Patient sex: M
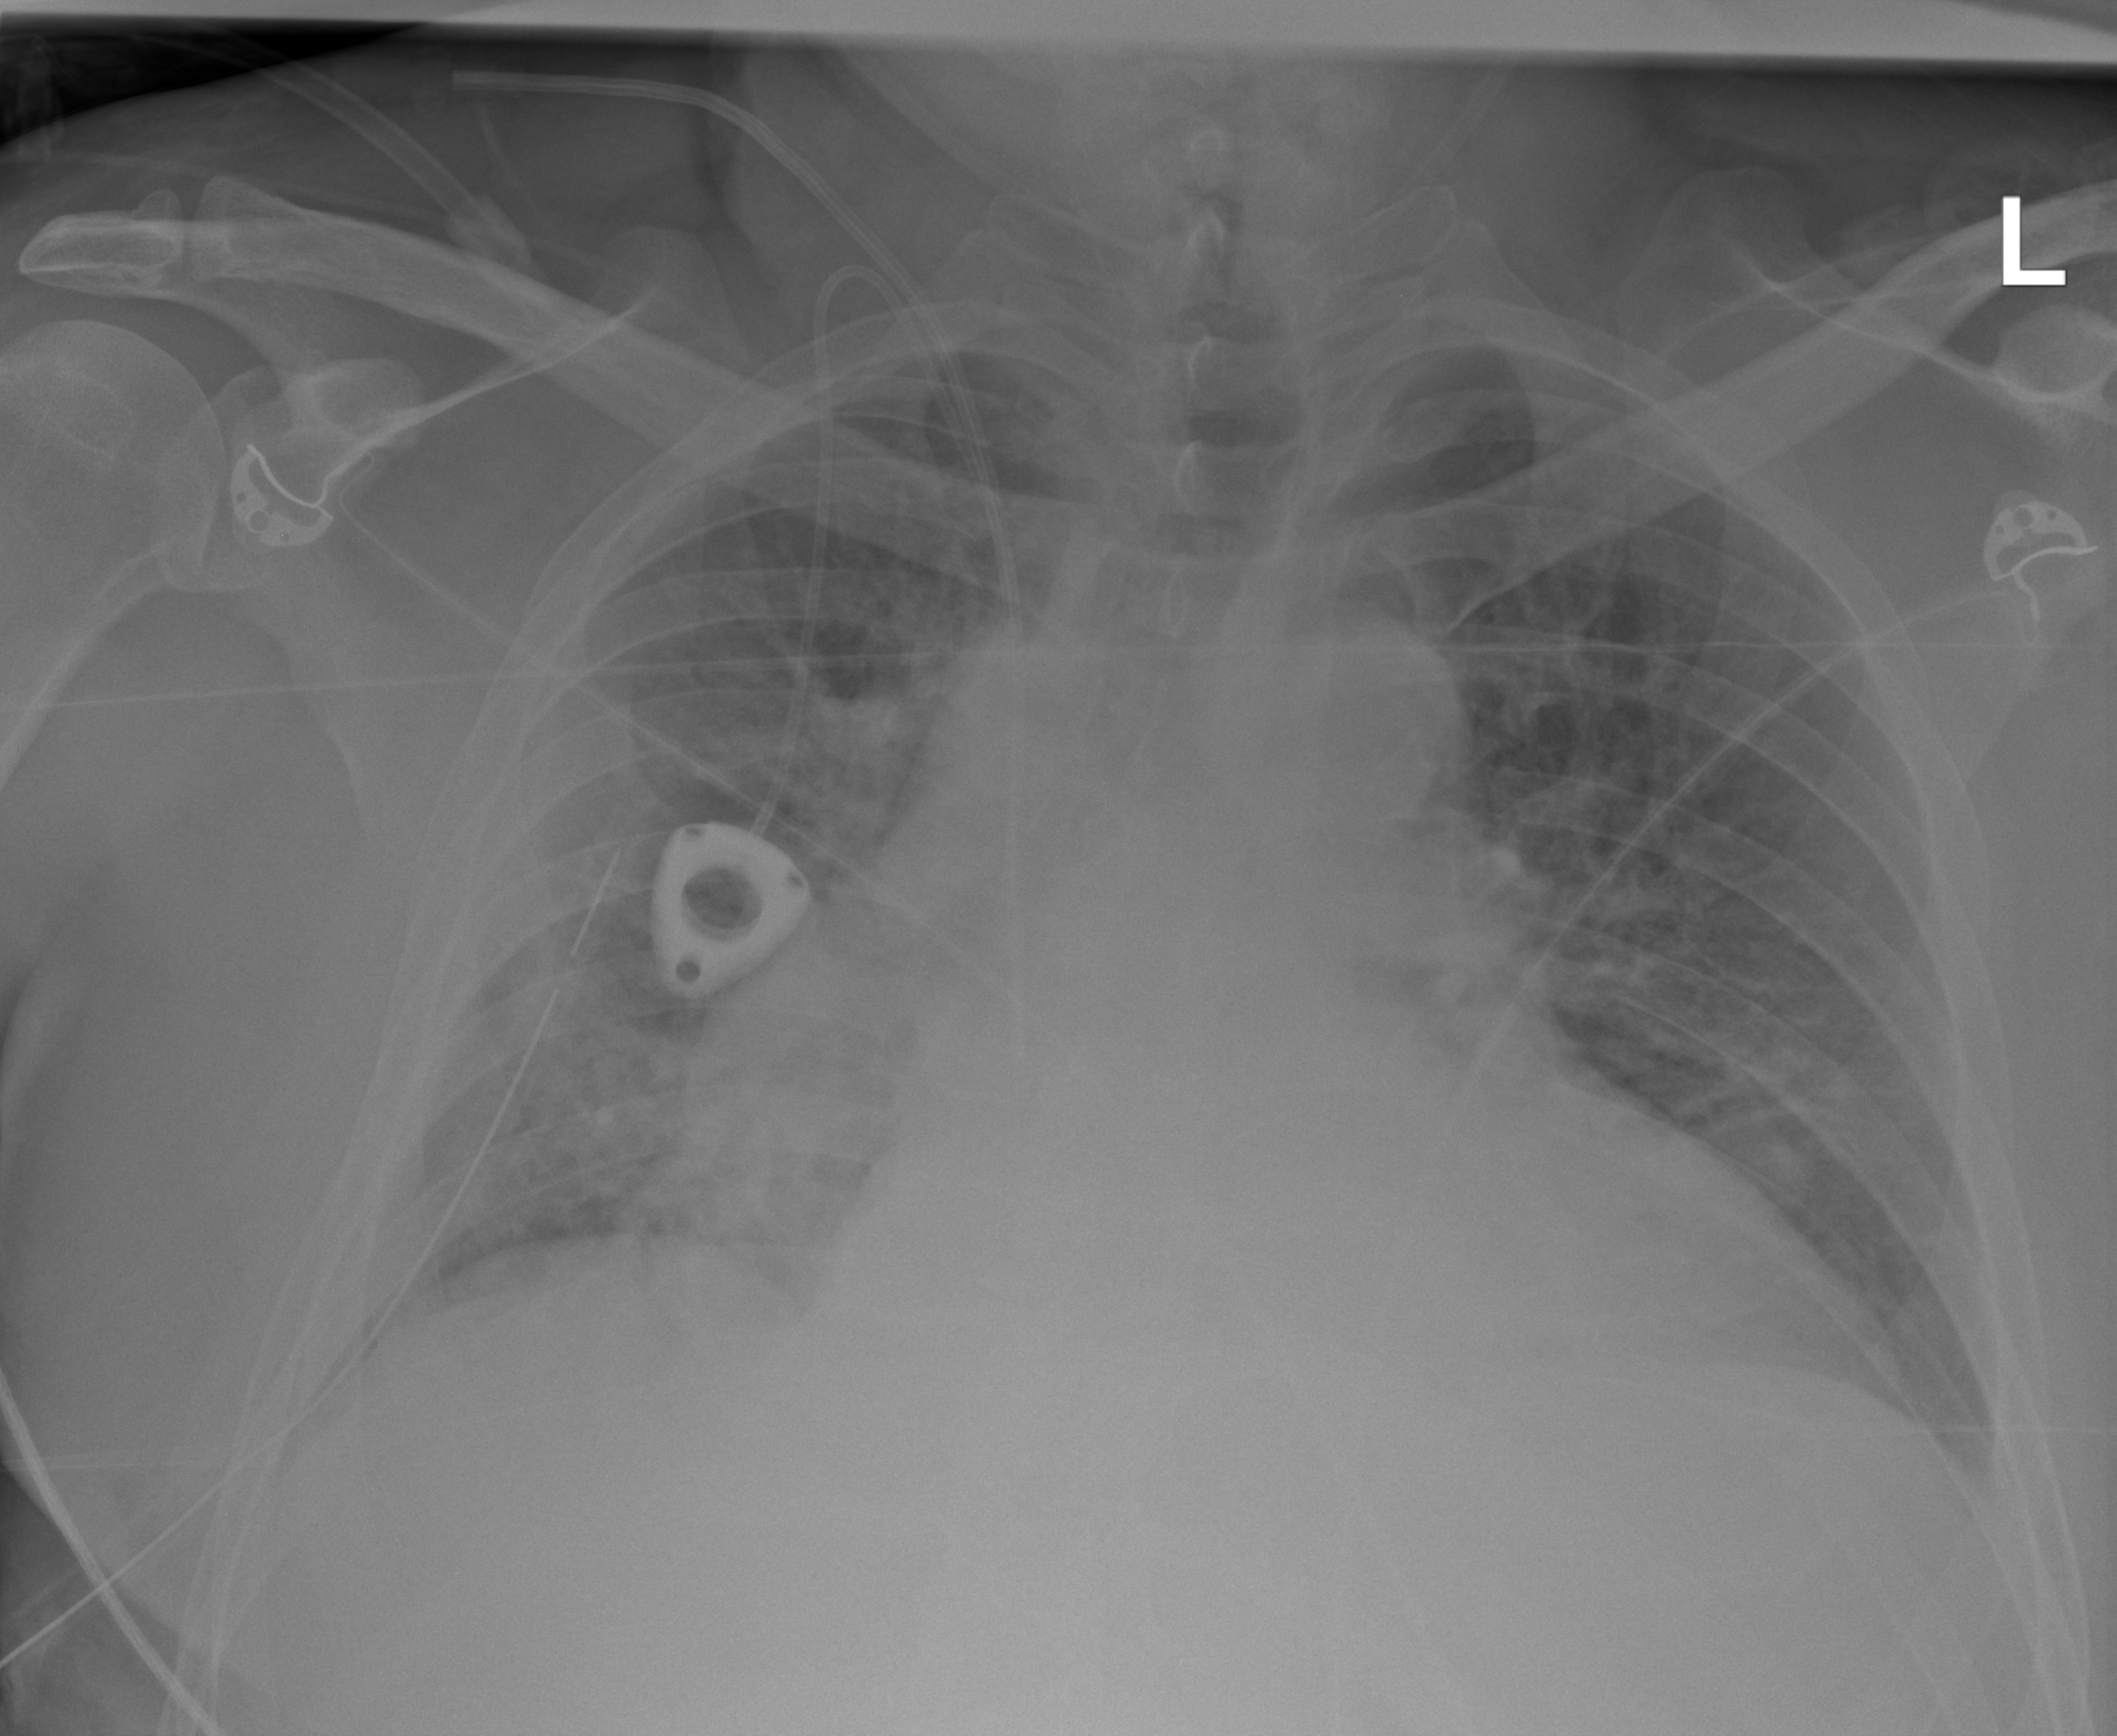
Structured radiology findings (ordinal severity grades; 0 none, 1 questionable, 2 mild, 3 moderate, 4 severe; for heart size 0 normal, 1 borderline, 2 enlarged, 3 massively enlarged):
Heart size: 2
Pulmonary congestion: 0
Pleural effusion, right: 0
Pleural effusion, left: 0
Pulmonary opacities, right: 0
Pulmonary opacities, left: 0
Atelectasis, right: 3
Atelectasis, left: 2